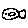
Label: fish